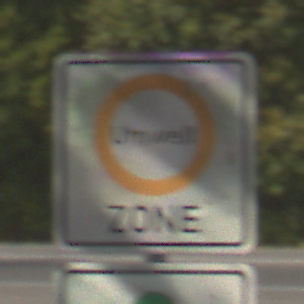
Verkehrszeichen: BeginnUmweltzone
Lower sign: FreistellungVomVerkehrsverbot3
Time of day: MorningAfternoon
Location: Outdoor (Suburban)
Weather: Clear
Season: NotSpecified
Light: Natural